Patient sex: F
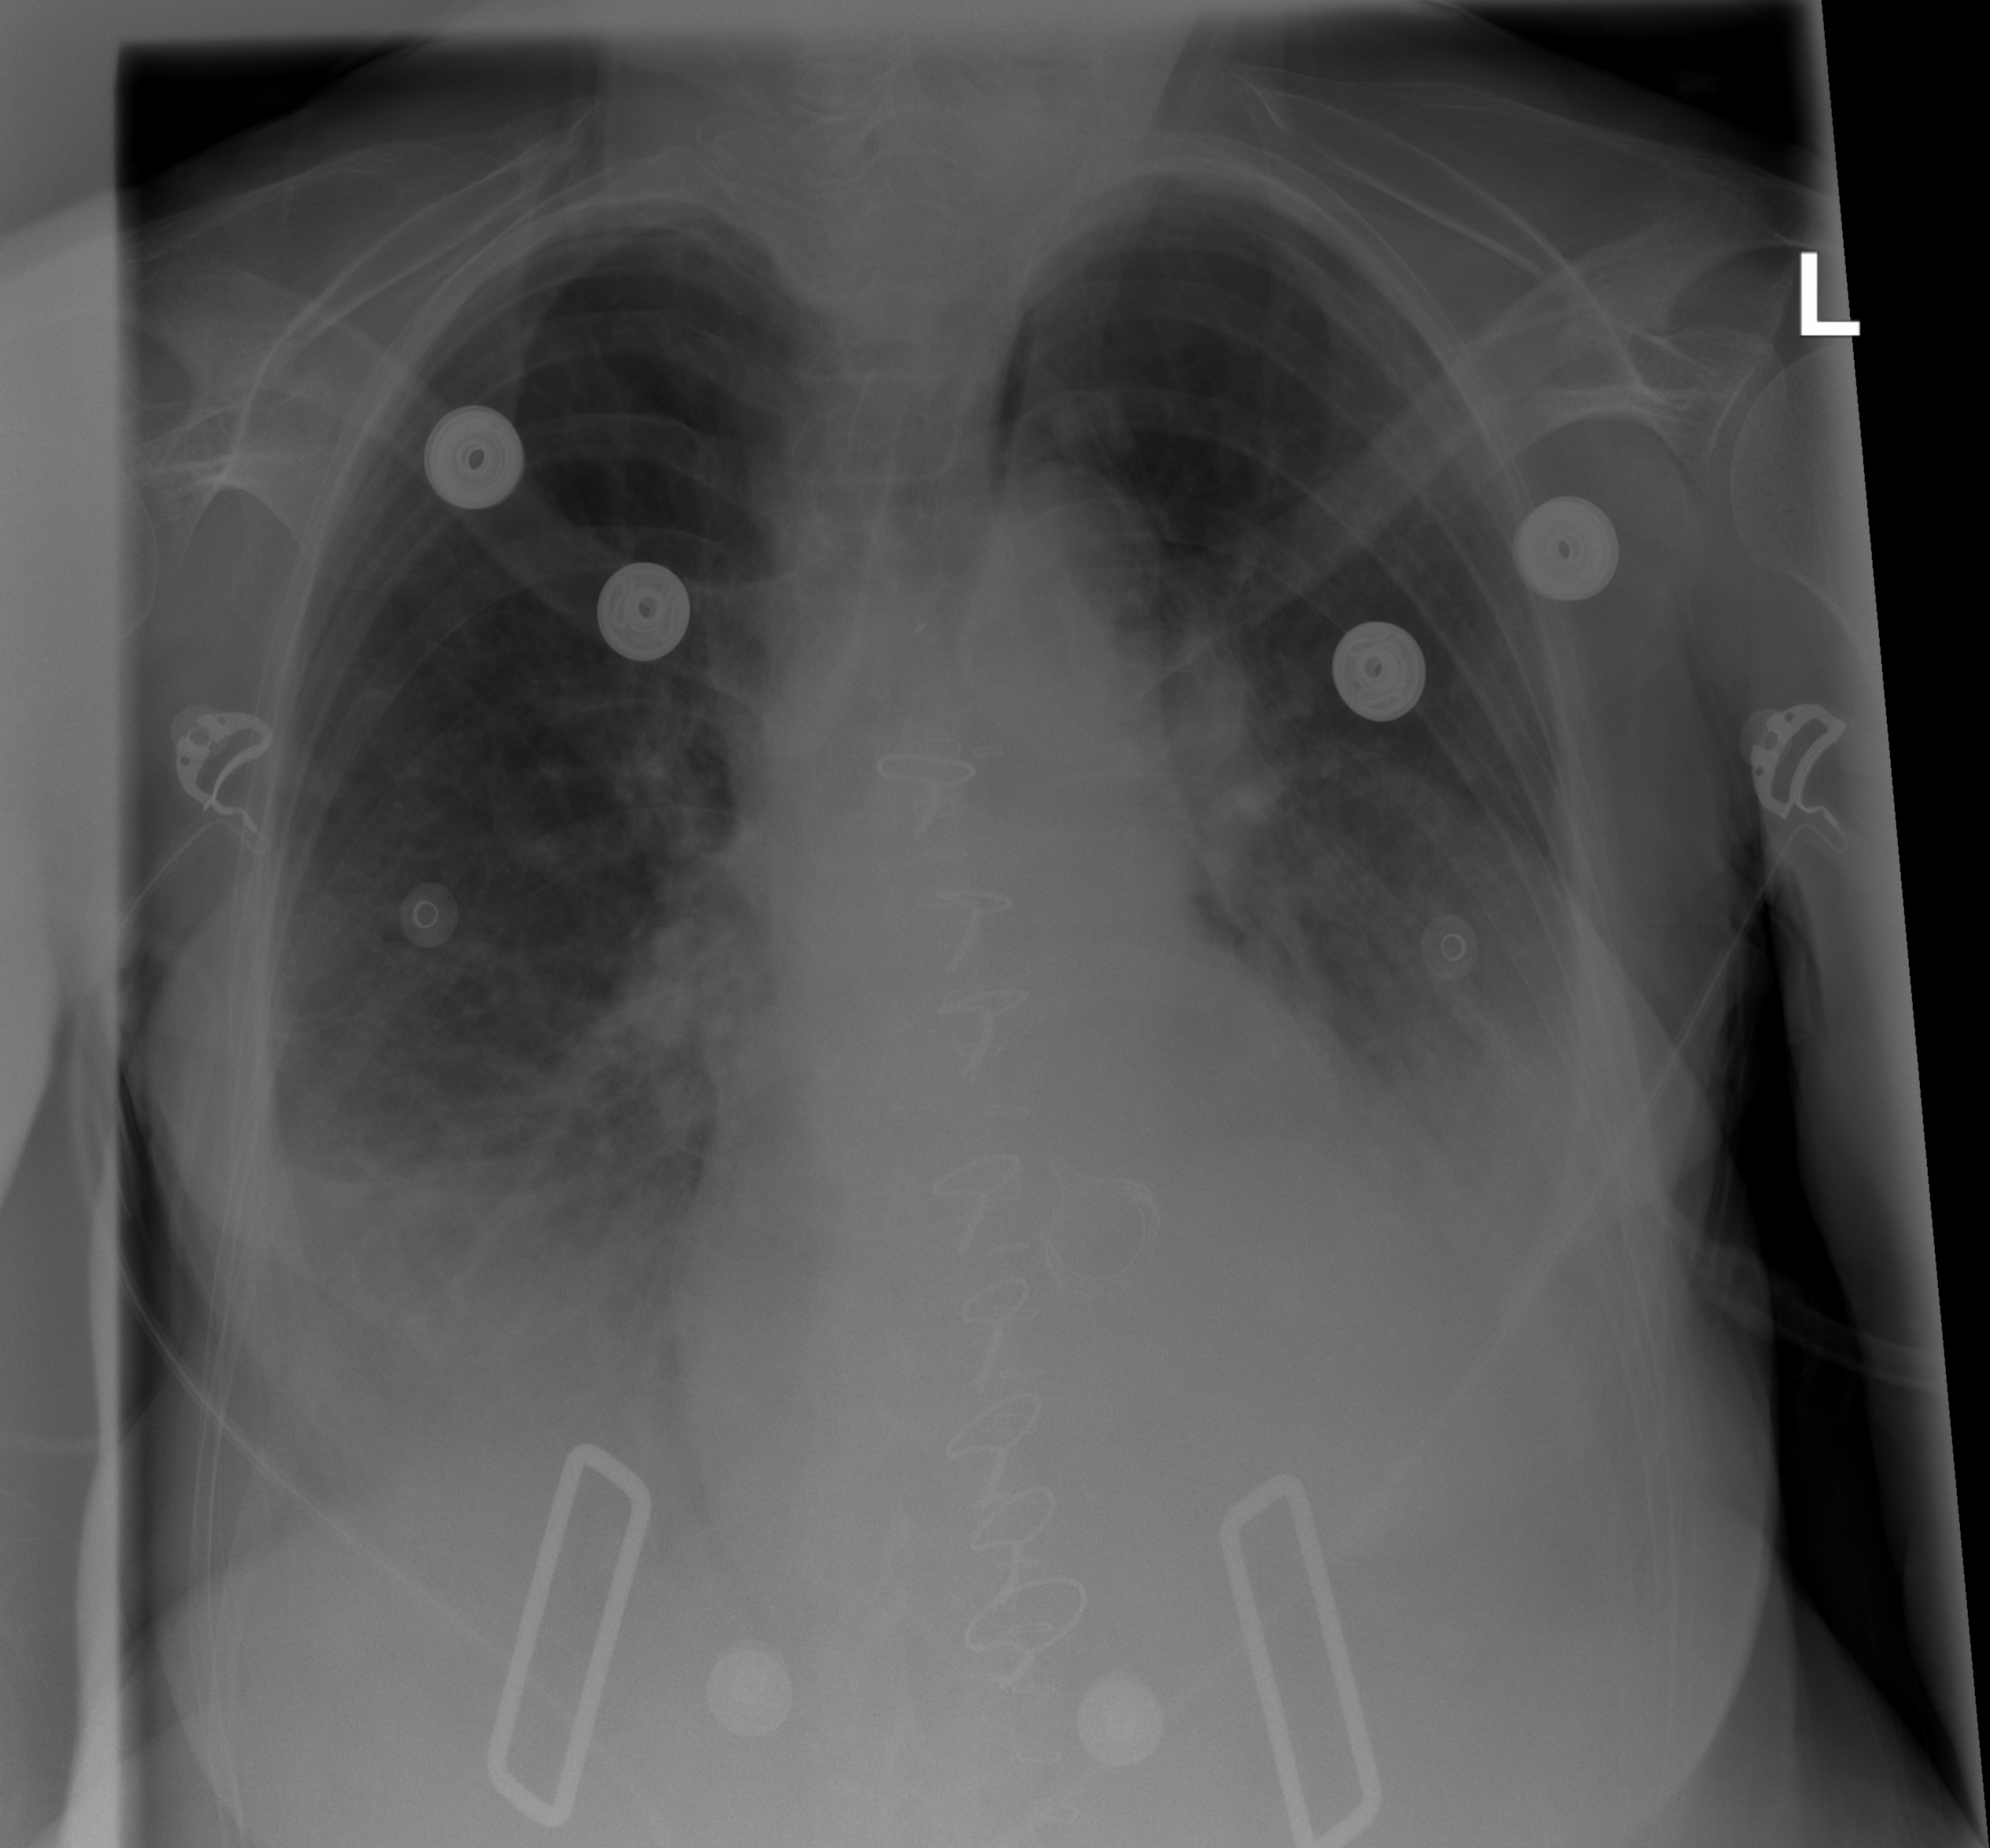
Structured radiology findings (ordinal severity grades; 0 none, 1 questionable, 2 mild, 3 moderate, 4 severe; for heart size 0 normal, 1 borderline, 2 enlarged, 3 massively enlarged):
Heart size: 2
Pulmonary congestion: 2
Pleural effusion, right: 2
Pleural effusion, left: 3
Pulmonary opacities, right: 0
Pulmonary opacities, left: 0
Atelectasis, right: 3
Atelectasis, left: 2